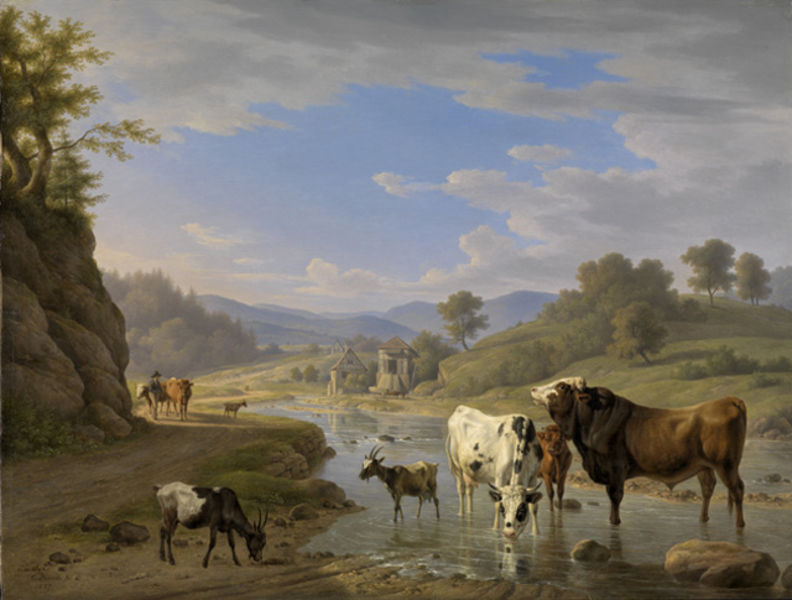
Titel: Blick auf Geroldsau bei Baden-Baden mit Tierstaffage
Künstler: Karl Kuntz
Standort: Karlsruhe
Institution: Staatliche Kunsthalle Karlsruhe
Schlagwörter: baum, berg, blau, felsen, gemälde, himmel, laub, mann, schatten, wasser, wolken, bäume, fluss, grün, landschaft, ufer, braun, hell, hut, licht, schwarz, strasse, szene, weiss, dach, gebäude, gras, haus, hund, rot, tiere, weg, wiese, trinken, mensch, stein, steine, bach, feld, ferne, horizont, häuser, hügel, kühe, mühle, natur, spiegelung, vieh, weite, hütte, pfad, sonne, wiesen, land, tal, wald, landleben, pferde, ruhig, abhang, berge, fels, gebirge, hang, giebel, grasen, herde, kuh, bauernhof, hütten, idylle, flus, romantik, ölgemälde, luft, einfach, bauer, harmonie, hell dunkel, rinder, bayern, idyll, sonnig, kiefer, lanschaft, tränke, auen, hörner, freundlich, bock, ochse, stier, hirte, hüten, schäfer, ziegenbock, ziege, heidi, steinhaus, bergen, bäuerlich, ziegen, gems, spieglung, durst, kuhhirte, furt, hirt, farbperspektive, landschaftlich, bauernmalerei, furz, fließgewässer, 19.jh, baaum, klum, rinderrrasse, kuhen, fließn, wasssr